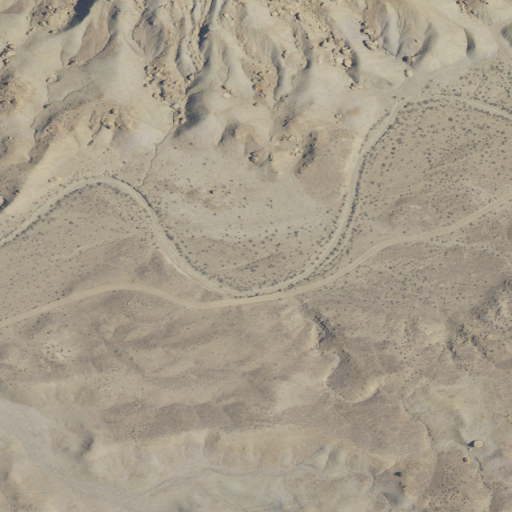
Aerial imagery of valley in Utah named Coal Canyon containing shrub, barren land, and grassland